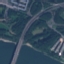
Label: Highway